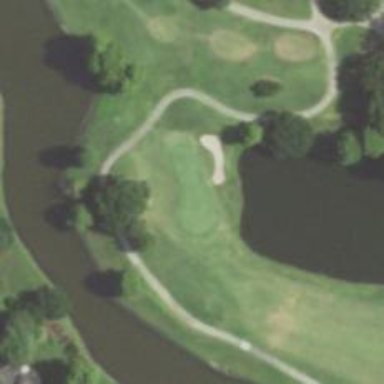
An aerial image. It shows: View of golf hole.